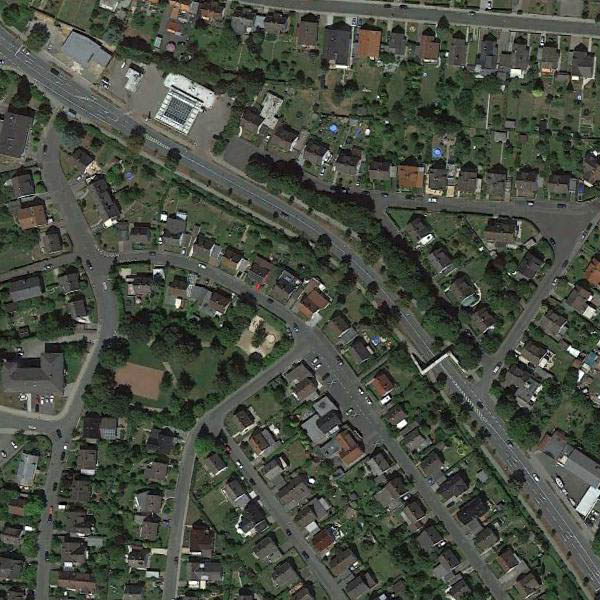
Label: DenseResidential